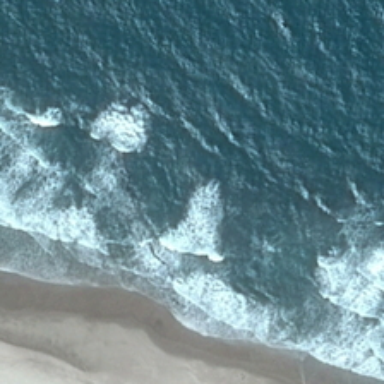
White waves blow against the sand .